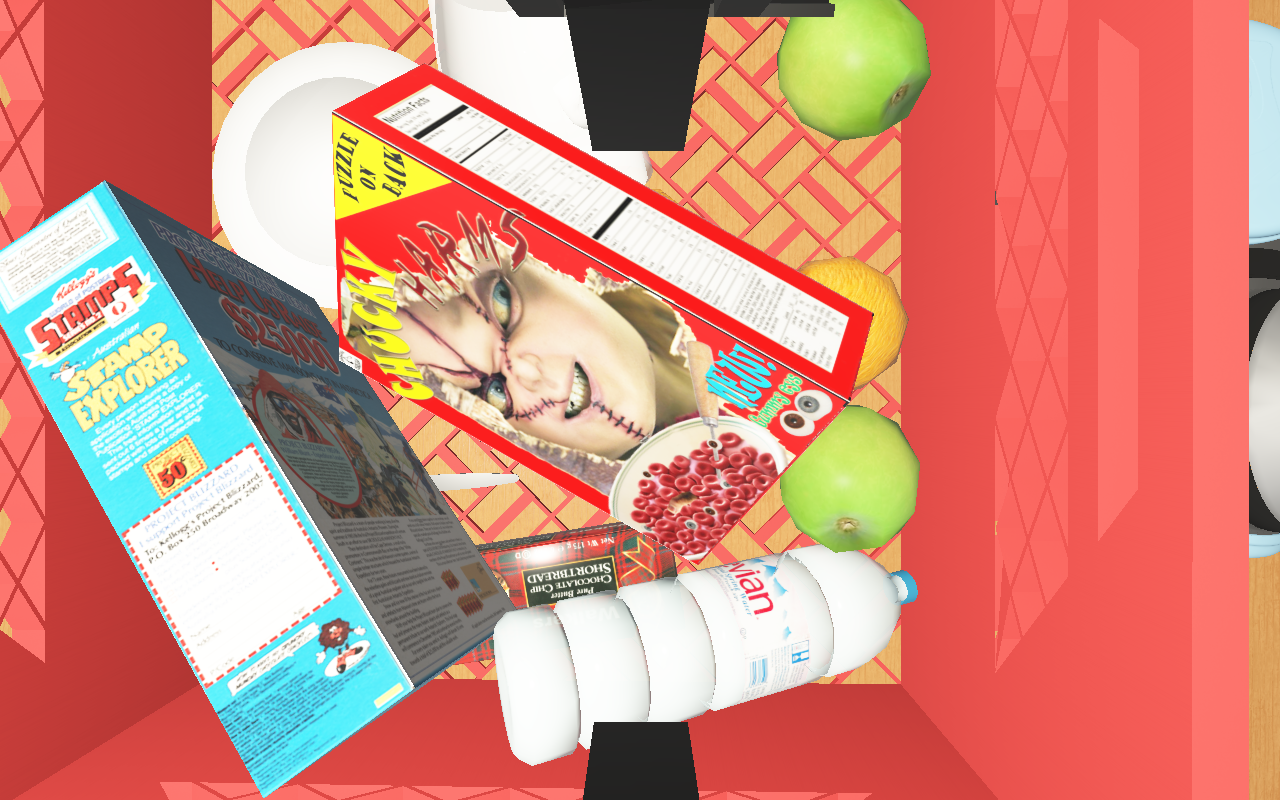
Objects in the scene:
carafe
water bottle
apple
apple
orange
orange
plate
honey jar
cereal box
biscuit box